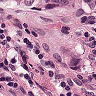
Metastatic tissue present: yes